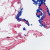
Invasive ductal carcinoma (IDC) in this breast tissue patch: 0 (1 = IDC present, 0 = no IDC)